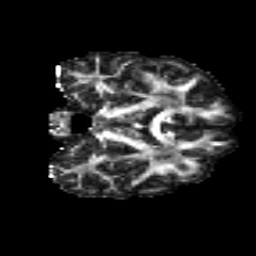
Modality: FA
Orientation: coronal
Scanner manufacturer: siemens
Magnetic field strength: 3 T
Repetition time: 4.16 s
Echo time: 0.0806 s